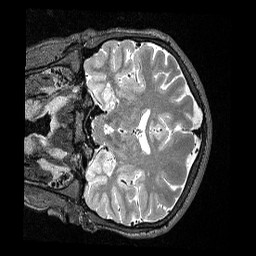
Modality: T2w
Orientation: coronal
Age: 15
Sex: male
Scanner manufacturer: siemens
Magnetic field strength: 3 T
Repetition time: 3.2 s
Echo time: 0.479 s